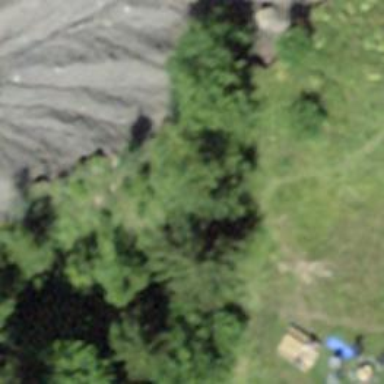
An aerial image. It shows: Natural cliff.